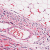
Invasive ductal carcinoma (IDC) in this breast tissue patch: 1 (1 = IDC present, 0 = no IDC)